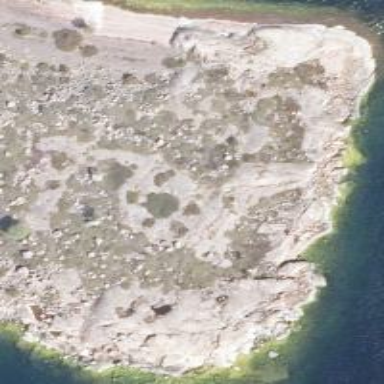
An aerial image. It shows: Landscape of bare rock.